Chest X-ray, PA view. Patient: 53 years old, sex F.
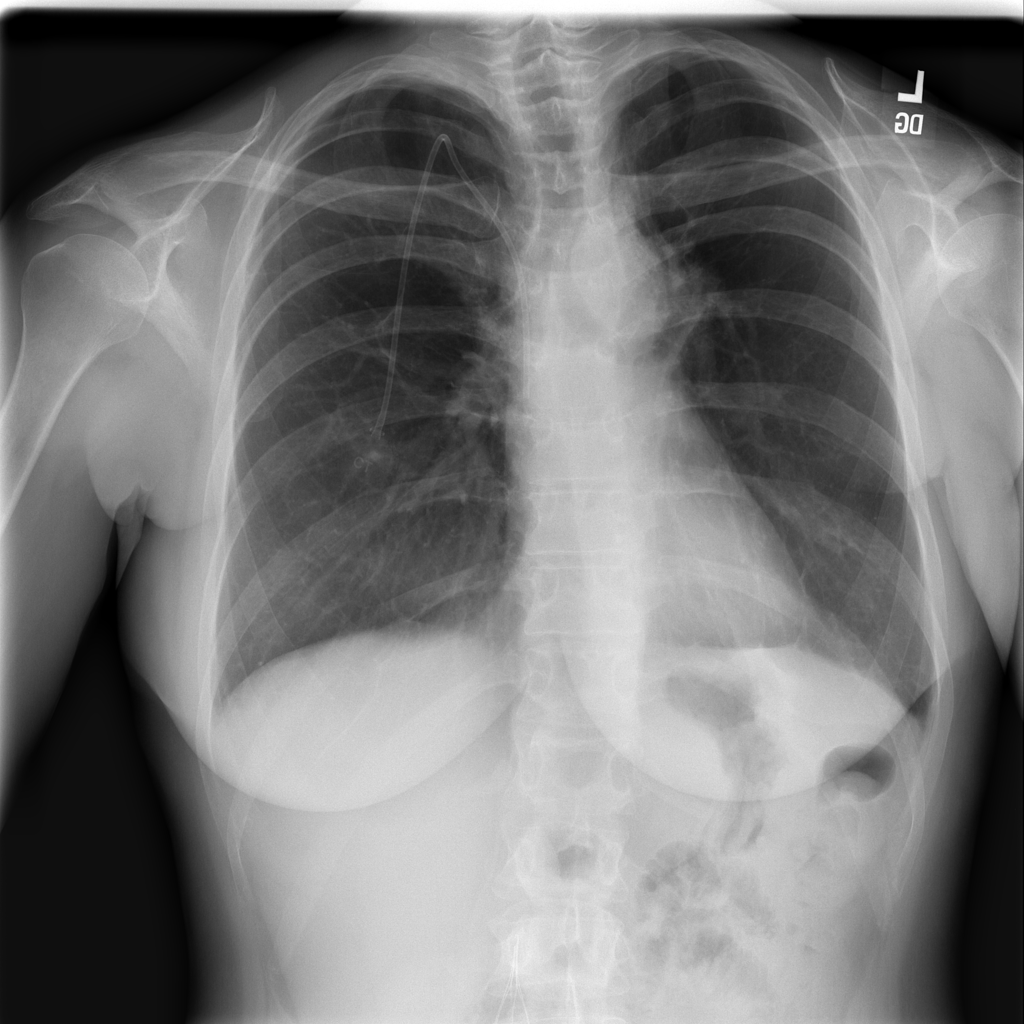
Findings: No Finding